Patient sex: M
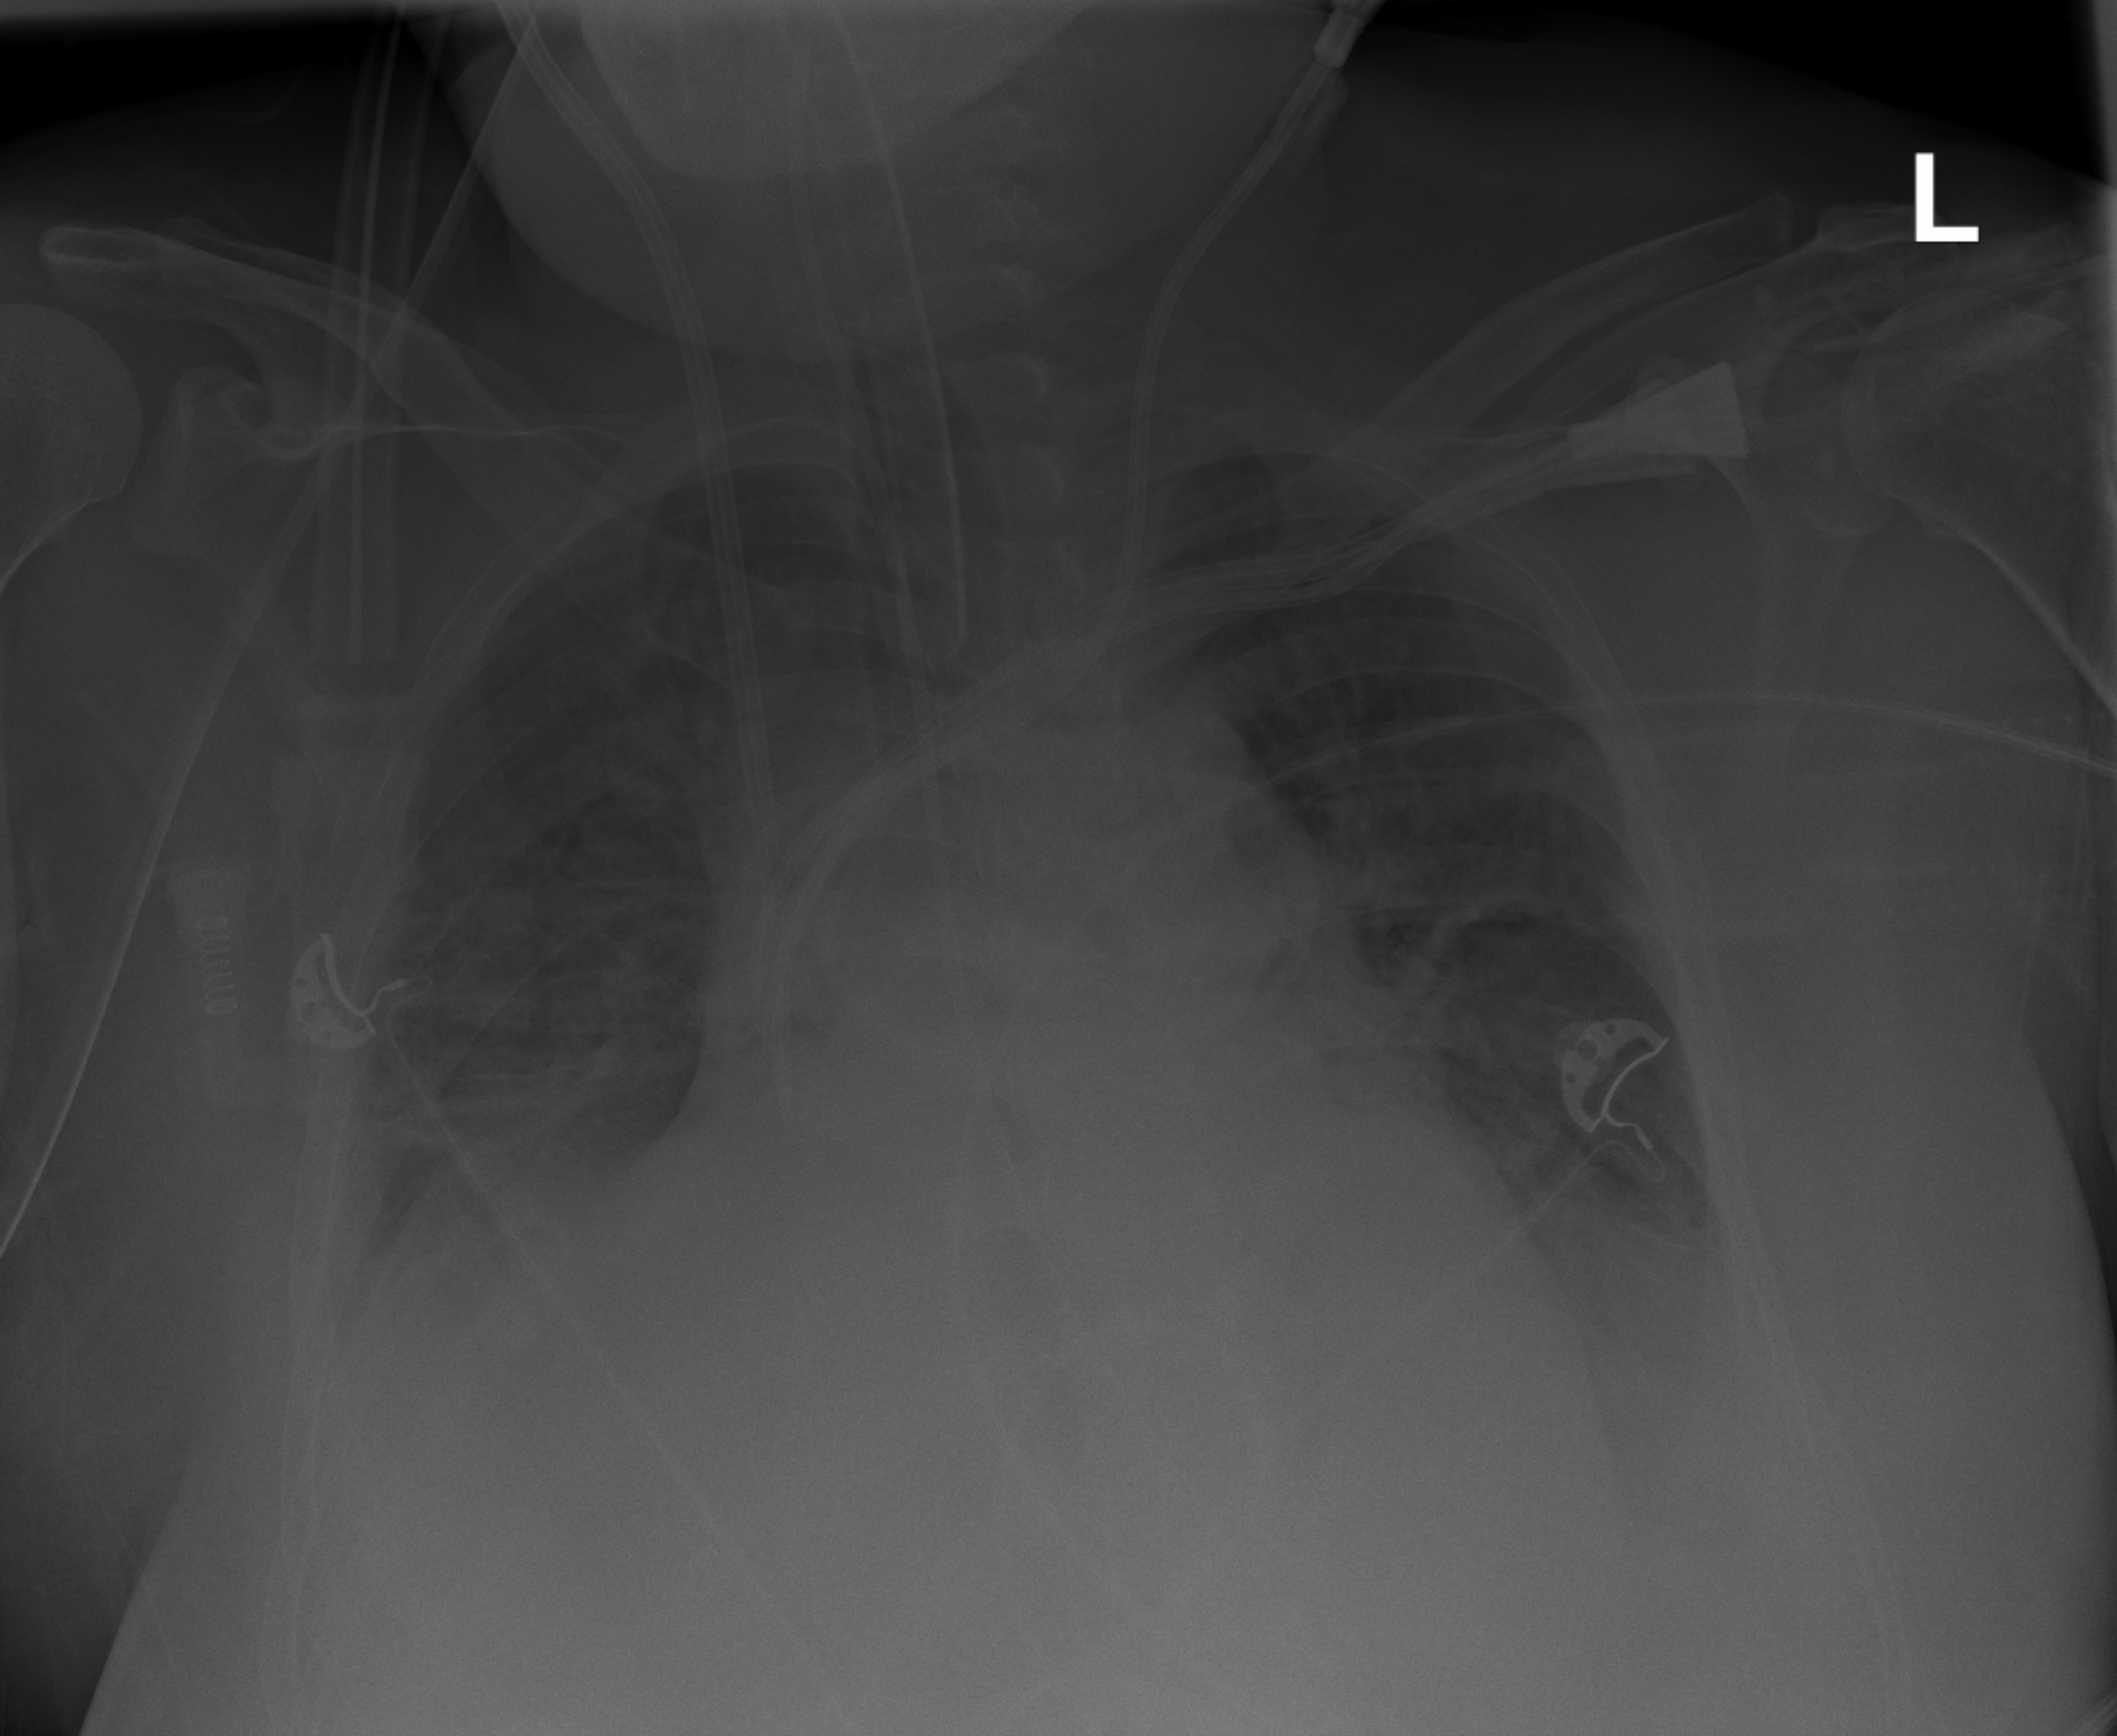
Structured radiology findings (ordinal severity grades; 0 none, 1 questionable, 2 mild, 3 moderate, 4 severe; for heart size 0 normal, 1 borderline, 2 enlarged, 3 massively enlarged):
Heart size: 3
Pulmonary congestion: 2
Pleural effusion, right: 3
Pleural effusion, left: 3
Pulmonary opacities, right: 2
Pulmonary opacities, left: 1
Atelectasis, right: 3
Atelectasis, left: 3